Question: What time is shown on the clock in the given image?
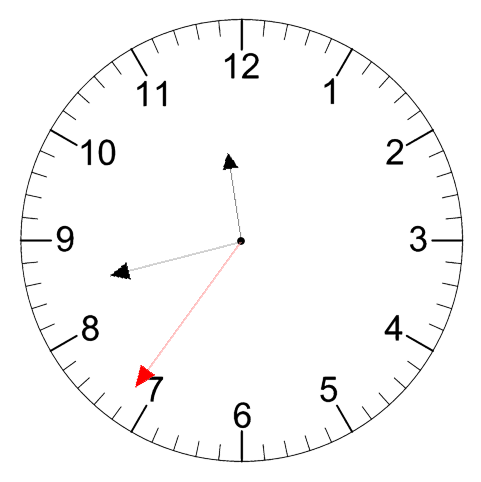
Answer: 11:42:36